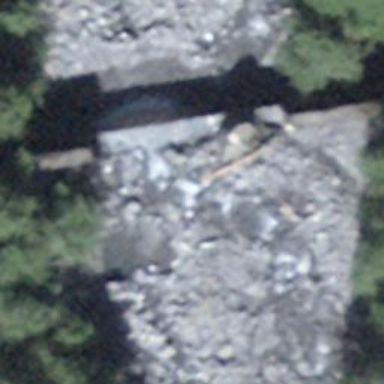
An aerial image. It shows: Check dam beside retaining wall.